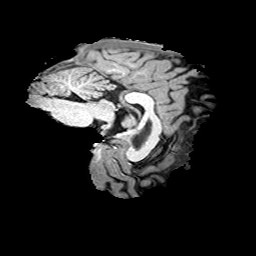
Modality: T1w
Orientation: sagittal
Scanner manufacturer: siemens
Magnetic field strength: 3 T
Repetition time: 2 s
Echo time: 0.0024 s